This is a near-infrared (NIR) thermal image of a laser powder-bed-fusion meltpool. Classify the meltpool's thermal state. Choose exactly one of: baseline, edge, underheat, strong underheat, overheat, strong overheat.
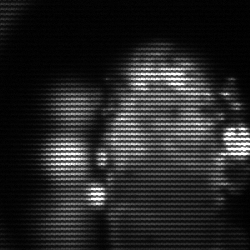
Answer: strong underheat